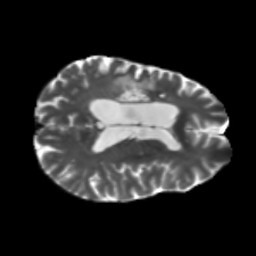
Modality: T2w
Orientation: axial
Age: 58
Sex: male
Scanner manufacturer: siemens
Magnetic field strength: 3 T
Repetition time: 5.25 s
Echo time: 0.08 s